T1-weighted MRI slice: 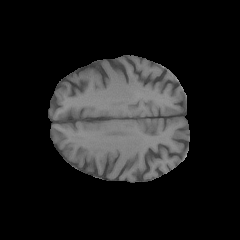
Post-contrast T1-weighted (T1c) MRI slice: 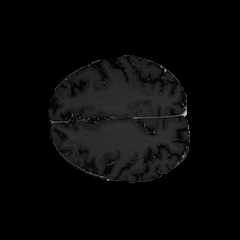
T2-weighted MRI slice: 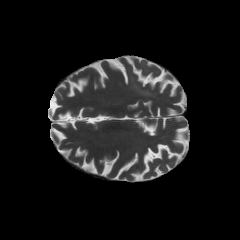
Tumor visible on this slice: yes